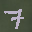
Label: 7